Question: I have successfully loaded the muscleName items into a table view but am not having any luck loading their respective exerciseName into the 2nd table view.
The method I am using is:
'''
cell.textLabel.text = [[self.exerciseArray objectAtIndex:indexPath.row] objectForKey: @"exerciseName"];
'''
Maybe I need to define constants?

Edit:
Here is the code in ViewDidLoad for the first table that loads muscleName:
'''
if (muscleArray == nil)
{
//Read the plist file into an array (the root element is an array)
NSString *path = [[NSBundle mainBundle]pathForResource:@"test" ofType:@"plist"];
NSMutableArray *rootLevel = [[NSMutableArray alloc]initWithContentsOfFile:path];
self.muscleArray = rootLevel;
[rootLevel release];
'''
Here is my current sub table class
'''
import "SpecificExerciseTableViewController.h"
#import "MusclesTableViewController.h"
#import "CurlAppDelegate.h"
#import "DetailViewController.h"
@implementation SpecificExerciseTableViewController
@synthesize exerciseArray;
- (id)initWithStyle:(UITableViewStyle)style
{
self = [super initWithStyle:style];
if (self) {
}
return self;
}
- (void)dealloc
{
[exerciseArray release];
[super dealloc];
}
- (void)didReceiveMemoryWarning
{
// Releases the view if it doesn't have a superview.
[super didReceiveMemoryWarning];
// Release any cached data, images, etc that aren't in use.
}
#pragma mark - View lifecycle
- (void)viewDidLoad
{
self.navigationItem.title = @"Exercises";
[super viewDidLoad];
if (exerciseArray == nil)
{
//Read the plist file into an array (the root element is an array)
NSString *path = [[NSBundle mainBundle]pathForResource:@"test" ofType:@"plist"];
NSMutableArray *rootLevel = [[NSMutableArray alloc]initWithContentsOfFile:path];
self.exerciseArray = rootLevel;
[rootLevel release];
}
// Uncomment the following line to preserve selection between presentations.
// self.clearsSelectionOnViewWillAppear = NO;
// Uncomment the following line to display an Edit button in the navigation bar for this view controller.
// self.navigationItem.rightBarButtonItem = self.editButtonItem;
}
- (void)viewDidUnload
{
[super viewDidUnload];
// Release any retained subviews of the main view.
// e.g. self.myOutlet = nil;
}
- (void)viewWillAppear:(BOOL)animated
{
[super viewWillAppear:animated];
}
- (void)viewDidAppear:(BOOL)animated
{
[super viewDidAppear:animated];
}
- (void)viewWillDisappear:(BOOL)animated
{
[super viewWillDisappear:animated];
}
- (void)viewDidDisappear:(BOOL)animated
{
[super viewDidDisappear:animated];
}
- (BOOL)shouldAutorotateToInterfaceOrientation:(UIInterfaceOrientation)interfaceOrientation
{
// Return YES for supported orientations
return (interfaceOrientation == UIInterfaceOrientationPortrait);
}
#pragma mark - Table view data source
- (NSInteger)numberOfSectionsInTableView:(UITableView *)tableView
{
return 1;
}
- (NSInteger)tableView:(UITableView *)tableView numberOfRowsInSection:(NSInteger)section
{
return [self.exerciseArray count];
}
- (UITableViewCell *)tableView:(UITableView *)tableView cellForRowAtIndexPath:(NSIndexPath *)indexPath
{
static NSString *CellIdentifier = @"Cell";
UITableViewCell *cell = [tableView dequeueReusableCellWithIdentifier:CellIdentifier];
if (cell == nil) {
cell = [[[UITableViewCell alloc] initWithStyle:UITableViewCellStyleDefault reuseIdentifier:CellIdentifier] autorelease];
}
NSUInteger row = [indexPath row];
cell.textLabel.text = [[self.exerciseArray objectAtIndex:indexPath.row]objectForKey:@"exerciseName"];
return cell;
}
- (UITableViewCellAccessoryType)tableView:(UITableView *)tv accessoryTypeForRowWithIndexPath:(NSIndexPath *)indexPath
{
return UITableViewCellAccessoryDisclosureIndicator;
}
#pragma mark - Table view delegate
- (void)tableView:(UITableView *)tableView didSelectRowAtIndexPath:(NSIndexPath *)indexPath
{
// Navigation logic may go here. Create and push another view controller.
DetailViewController *detailViewController = [[DetailViewController alloc] initWithNibName:@"DetailViewController" bundle:nil];
// ...
// Pass the selected object to the new view controller.
[self.navigationController pushViewController:detailViewController animated:YES];
[detailViewController release];
}
@end
'''
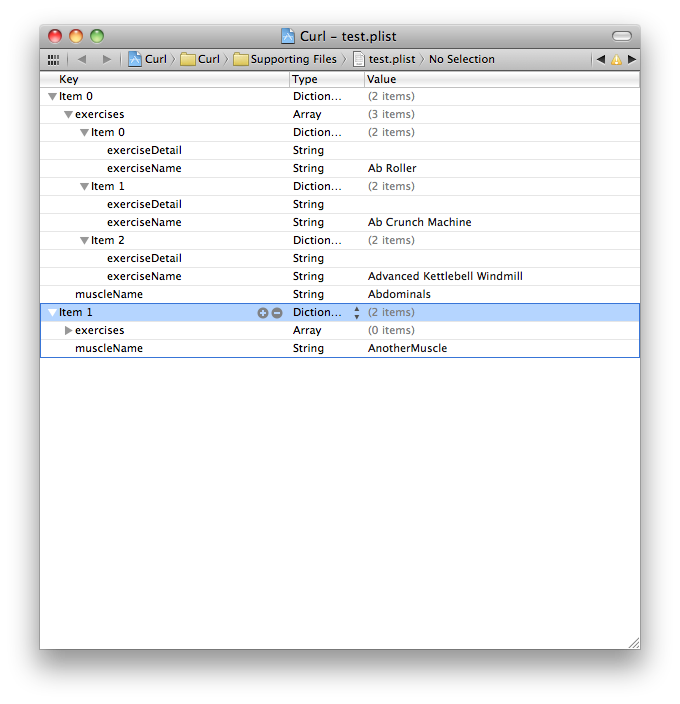
Answer: Without seeing more of your code, it looks like you're accessing the 'exerciseName' property okay if you are starting at 'exercises'.
Are you sure that 'self.exerciseArray' is pointing to your 'exercises' object? The quickest way to check is just drop in an 'NSLog()' statement and see if you have what you think you have:
'''
NSLog(@"Exercises: %@", self.exerciseArray);
'''